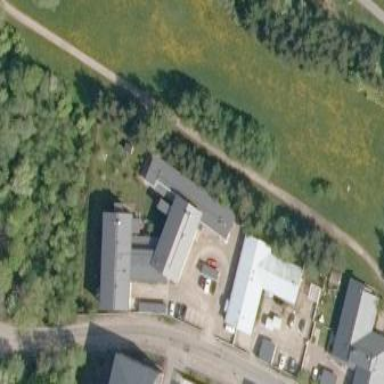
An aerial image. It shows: Building.